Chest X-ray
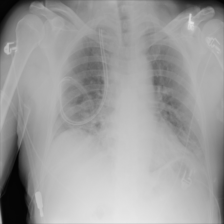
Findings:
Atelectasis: positive
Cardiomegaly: negative
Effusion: negative
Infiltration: positive
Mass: negative
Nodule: negative
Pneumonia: negative
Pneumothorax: negative
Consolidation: negative
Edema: negative
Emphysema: negative
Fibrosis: negative
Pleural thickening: negative
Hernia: negative